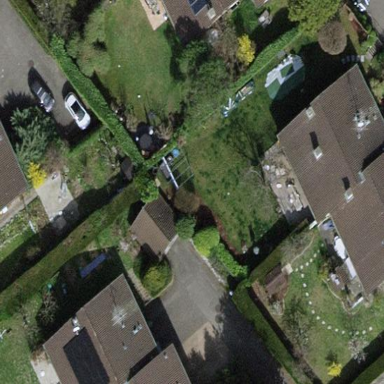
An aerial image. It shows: Garden surrounded by fence.